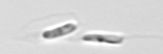
Label: Dinobryon